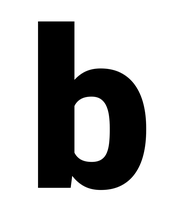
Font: Roboto_Black